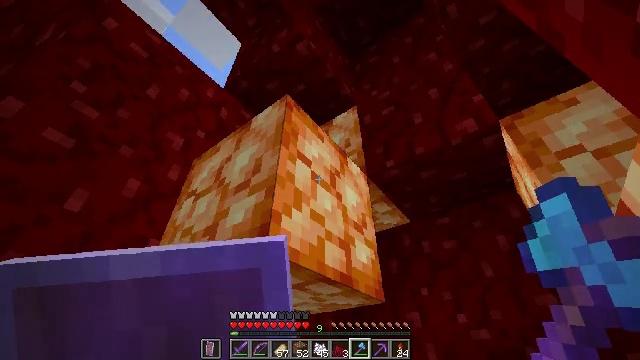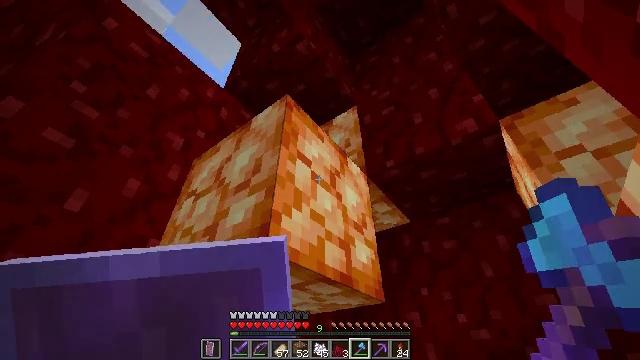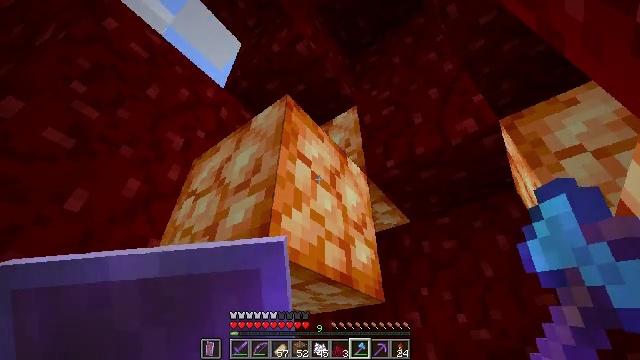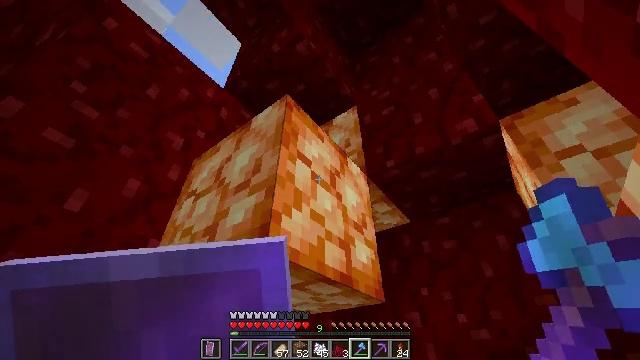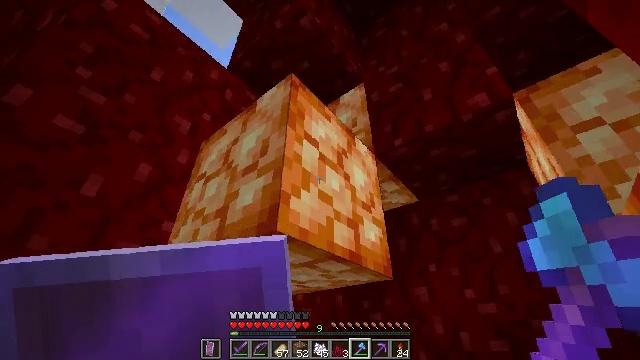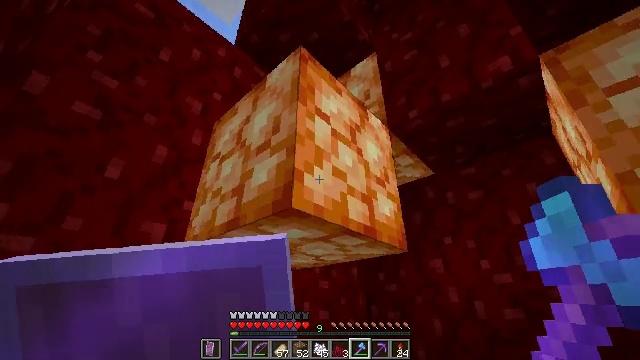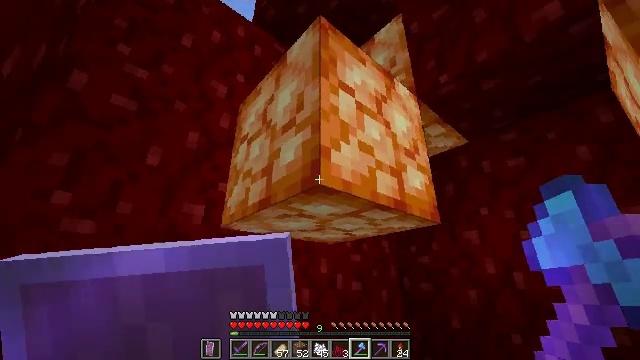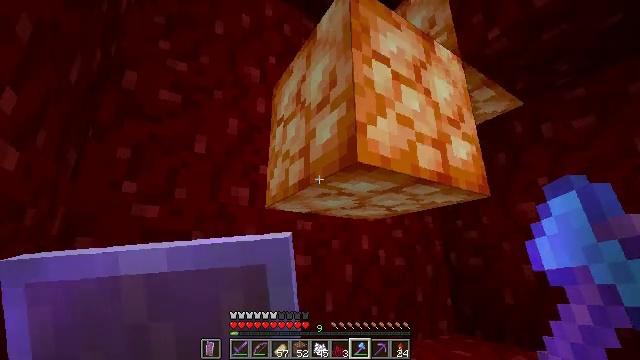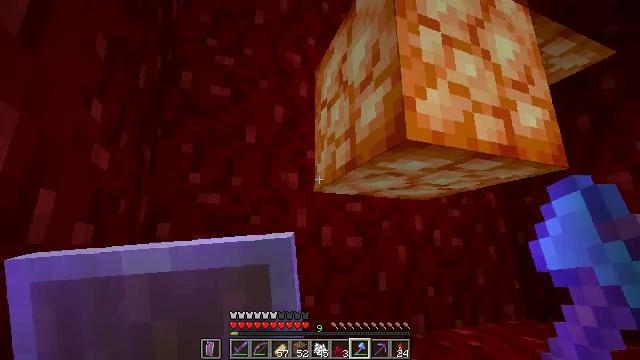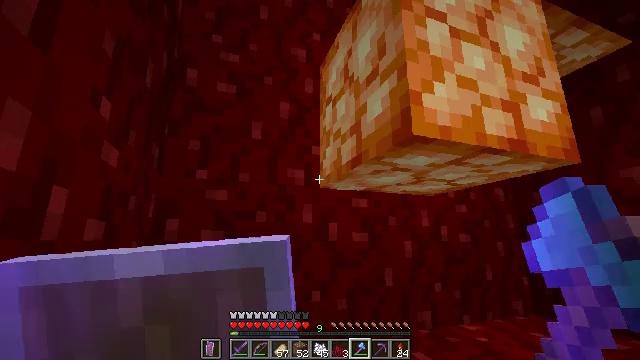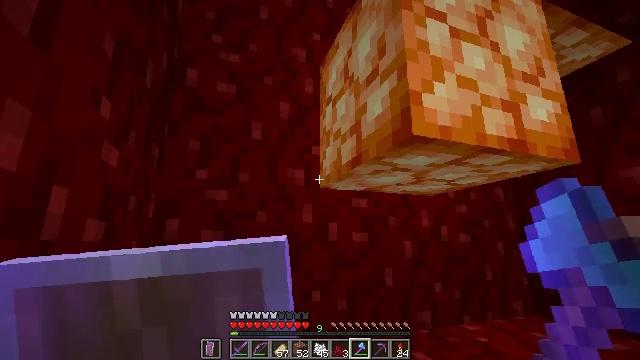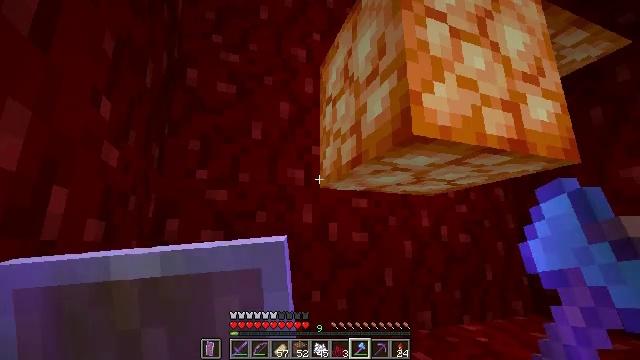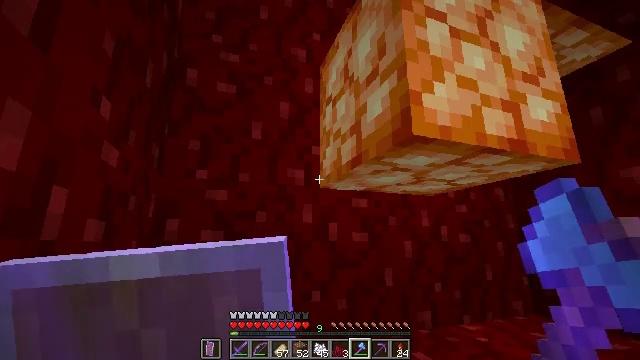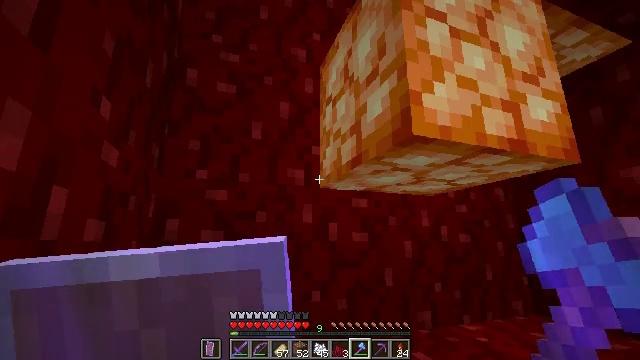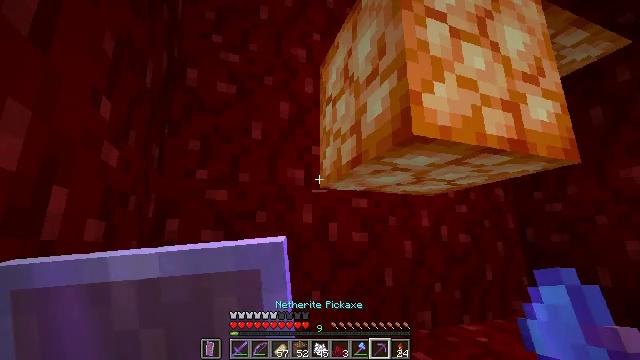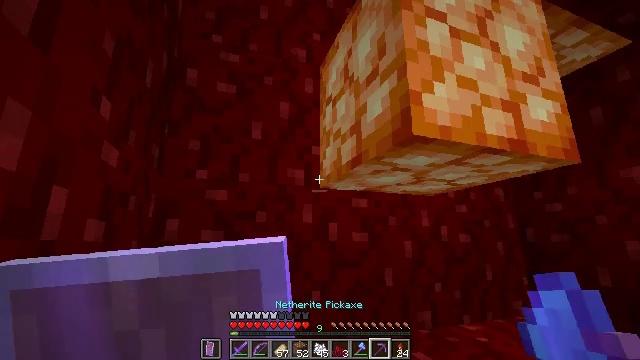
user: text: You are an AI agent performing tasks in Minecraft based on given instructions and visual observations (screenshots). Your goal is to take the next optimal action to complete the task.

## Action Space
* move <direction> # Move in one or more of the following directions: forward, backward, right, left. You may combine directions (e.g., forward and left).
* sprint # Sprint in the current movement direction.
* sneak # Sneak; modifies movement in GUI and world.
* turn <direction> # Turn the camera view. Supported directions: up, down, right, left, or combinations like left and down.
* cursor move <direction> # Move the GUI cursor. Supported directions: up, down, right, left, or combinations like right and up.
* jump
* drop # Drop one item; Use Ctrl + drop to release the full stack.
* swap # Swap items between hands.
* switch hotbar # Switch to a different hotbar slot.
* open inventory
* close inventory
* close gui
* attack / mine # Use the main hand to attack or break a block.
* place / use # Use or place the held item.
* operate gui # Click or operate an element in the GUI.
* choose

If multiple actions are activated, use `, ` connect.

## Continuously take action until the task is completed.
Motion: motion action
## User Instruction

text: Gather shroomlight from the nether.
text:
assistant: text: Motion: no_op
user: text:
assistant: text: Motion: no_op
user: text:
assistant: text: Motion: no_op
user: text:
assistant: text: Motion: turn left and down
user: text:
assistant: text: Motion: turn left and down
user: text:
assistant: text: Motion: turn left and down
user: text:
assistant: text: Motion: turn left and down
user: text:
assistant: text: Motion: turn left and down
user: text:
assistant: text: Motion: turn left
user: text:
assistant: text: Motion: no_op
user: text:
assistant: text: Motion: no_op
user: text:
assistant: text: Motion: no_op
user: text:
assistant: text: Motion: no_op
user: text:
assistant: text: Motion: no_op
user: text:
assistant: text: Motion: no_op
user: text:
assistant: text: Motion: no_op
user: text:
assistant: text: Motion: turn right
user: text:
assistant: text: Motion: turn right and up
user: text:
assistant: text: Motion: turn right and up
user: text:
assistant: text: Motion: turn right and up
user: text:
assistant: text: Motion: no_op
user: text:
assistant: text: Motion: no_op
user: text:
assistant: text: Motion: no_op
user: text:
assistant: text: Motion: no_op
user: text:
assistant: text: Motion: no_op
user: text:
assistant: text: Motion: no_op
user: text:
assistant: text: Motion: no_op
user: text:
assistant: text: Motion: no_op
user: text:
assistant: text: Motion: attack / mine
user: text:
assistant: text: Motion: attack / mine